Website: lowes
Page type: payment
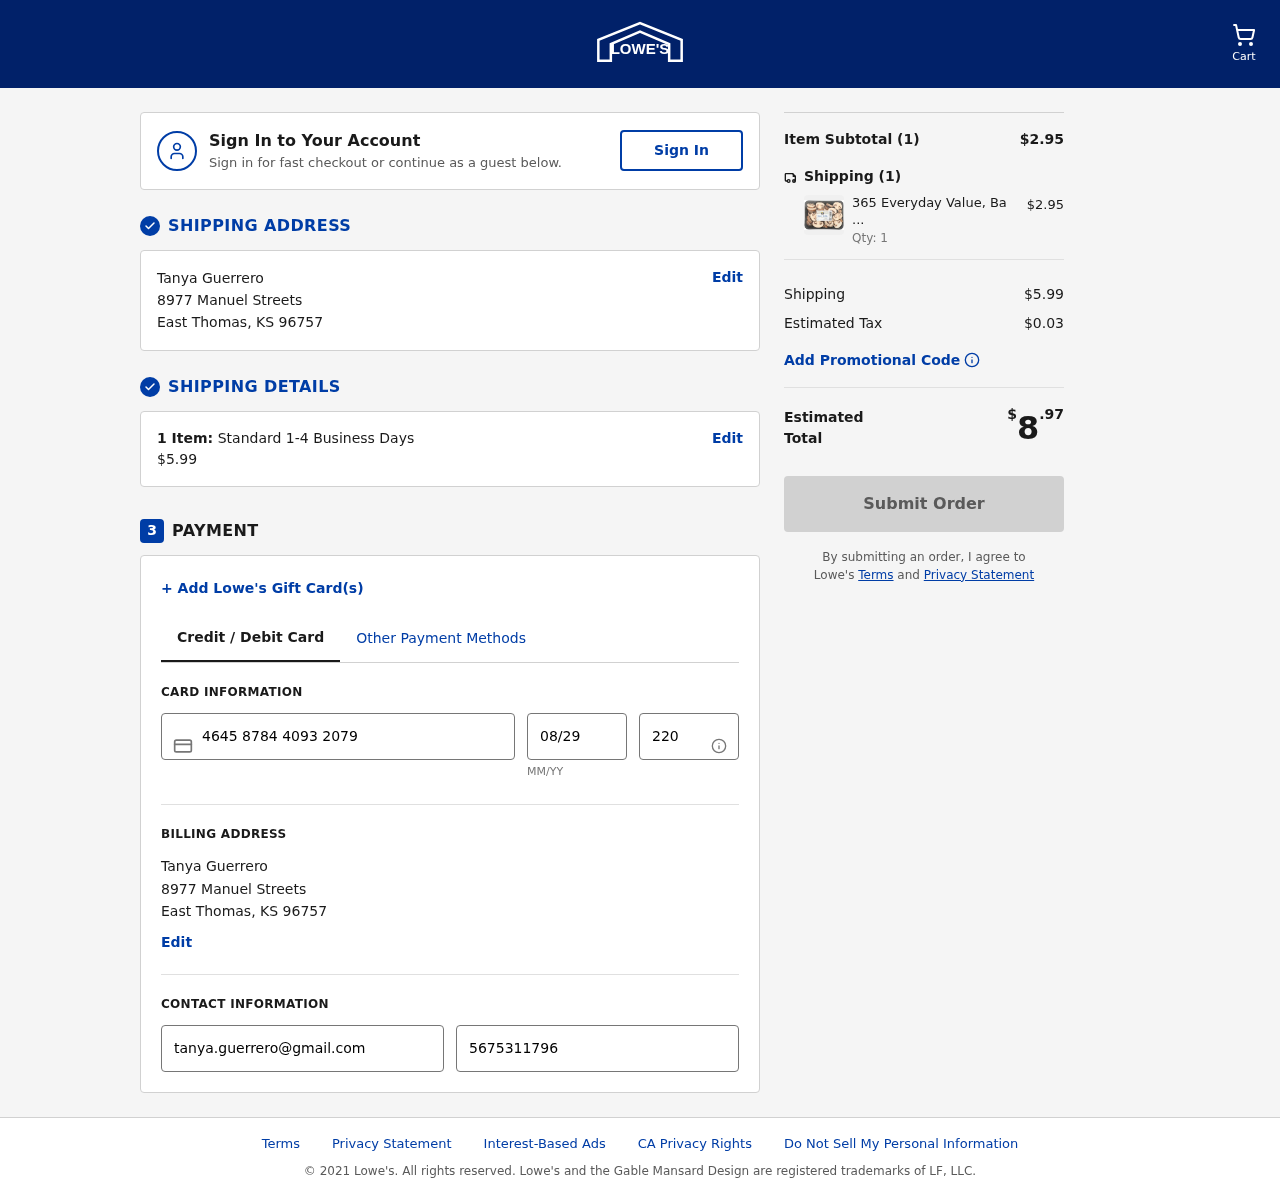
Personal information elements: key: PII_CARD_CVV
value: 220
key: PII_CARD_EXPIRY
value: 08/29
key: PII_CARD_NUMBER
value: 4645 8784 4093 2079
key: PII_CITY
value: East Thomas
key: PII_EMAIL
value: tanya.guerrero@gmail.com
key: PII_FULLNAME
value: Tanya Guerrero
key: PII_PHONE
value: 5675311796
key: PII_POSTCODE
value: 96757
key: PII_STATE_ABBR
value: KS
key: PII_STREET
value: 8977 Manuel Streets
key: PII_FULLNAME2
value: Tanya Guerrero
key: PII_STREET2
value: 8977 Manuel Streets
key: PII_CITY2
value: East Thomas
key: PII_STATE_ABBR2
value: KS
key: PII_POSTCODE2
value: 96757
Product elements: key: PRODUCT1_NAME
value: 365 Everyday Value, Baby Bella Sliced Mushrooms, 8 oz
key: PRODUCT1_PRICE
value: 2.95
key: PRODUCT1_QUANTITY
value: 1
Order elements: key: ORDER_NUM_ITEMS
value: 1
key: ORDER_SHIPPING_COST
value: $5.99
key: ORDER_NUM_ITEMS2
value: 1
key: ORDER_SUBTOTAL
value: $2.95
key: ORDER_NUM_ITEMS3
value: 1
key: ORDER_SHIPPING_COST2
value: $5.99
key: ORDER_TAX
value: $0.03
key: ORDER_TOTAL
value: $8.97